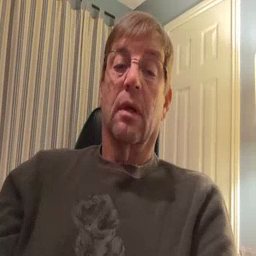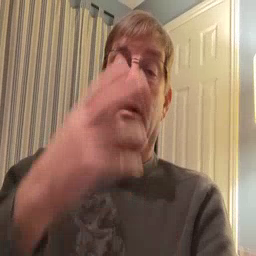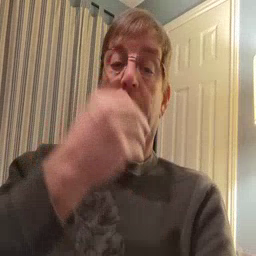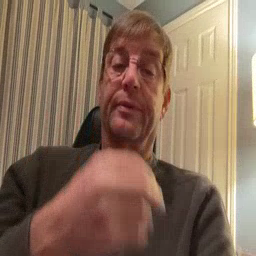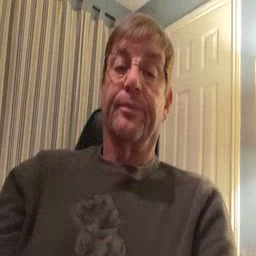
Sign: pretty